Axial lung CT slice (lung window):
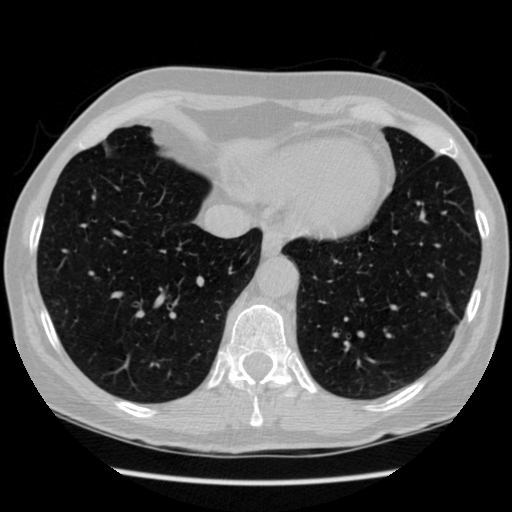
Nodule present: no